Field crop: maize
Growth stage: 2
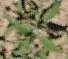
Species: atriplex